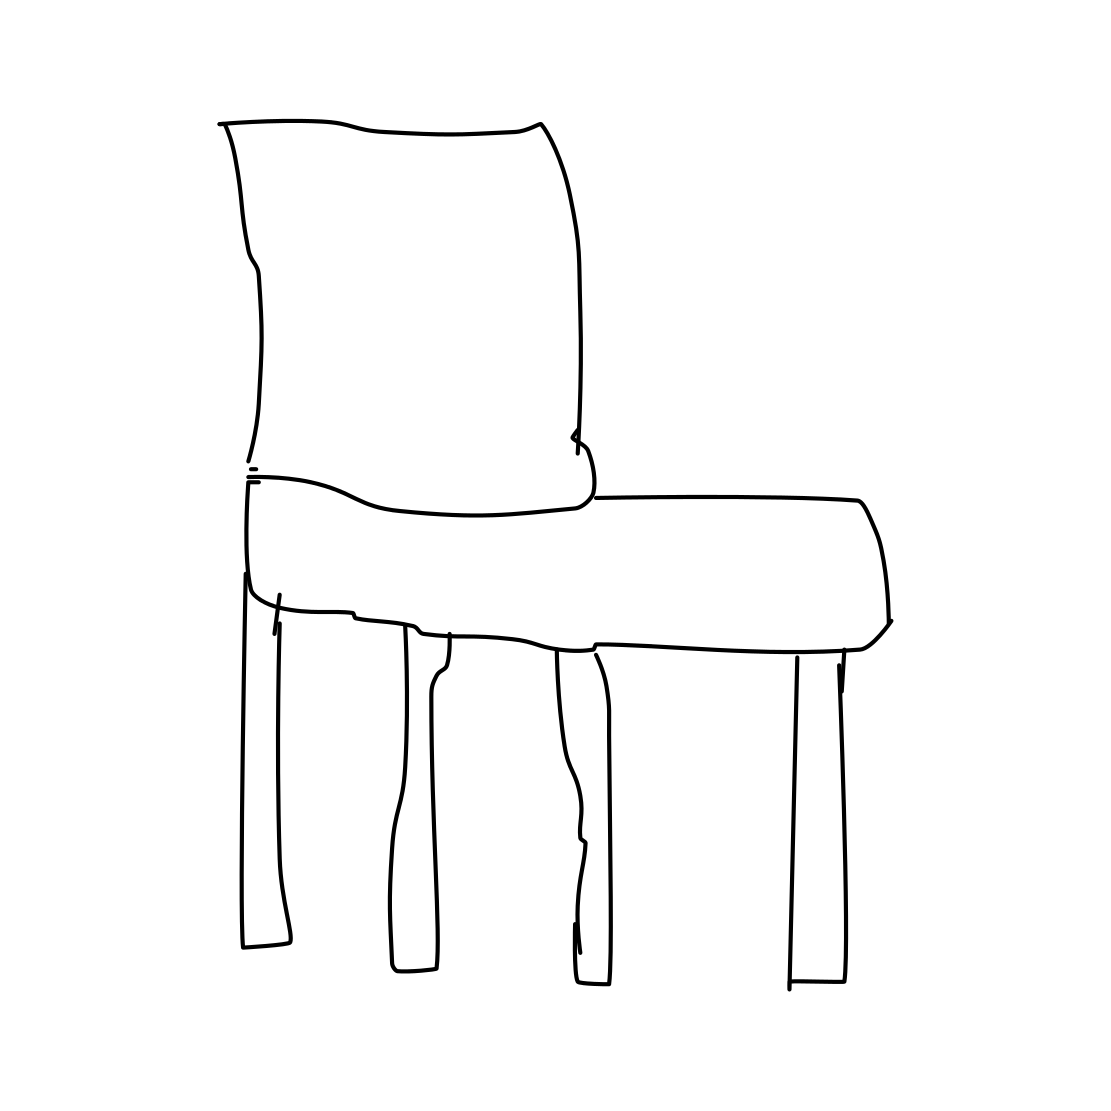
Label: chair